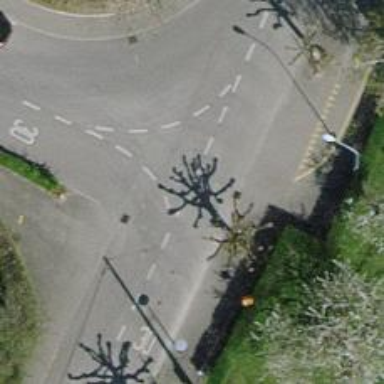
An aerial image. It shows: Asphalt cycleway with asphalt footway.